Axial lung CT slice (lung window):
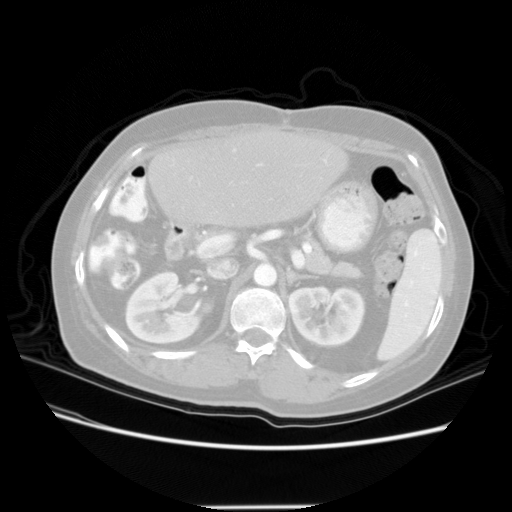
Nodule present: no